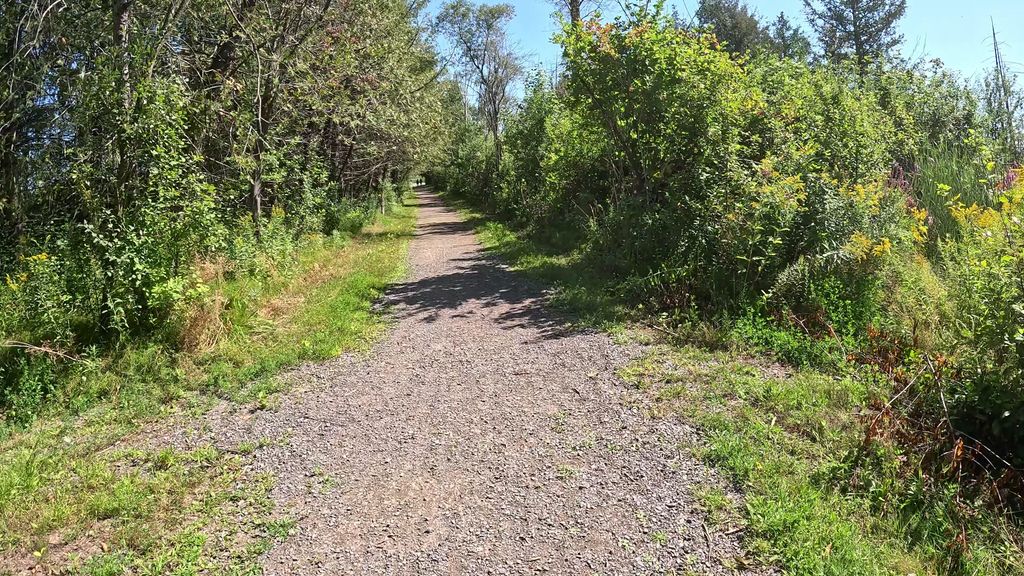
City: ottawa-gatineau